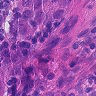
Metastatic tissue present: yes